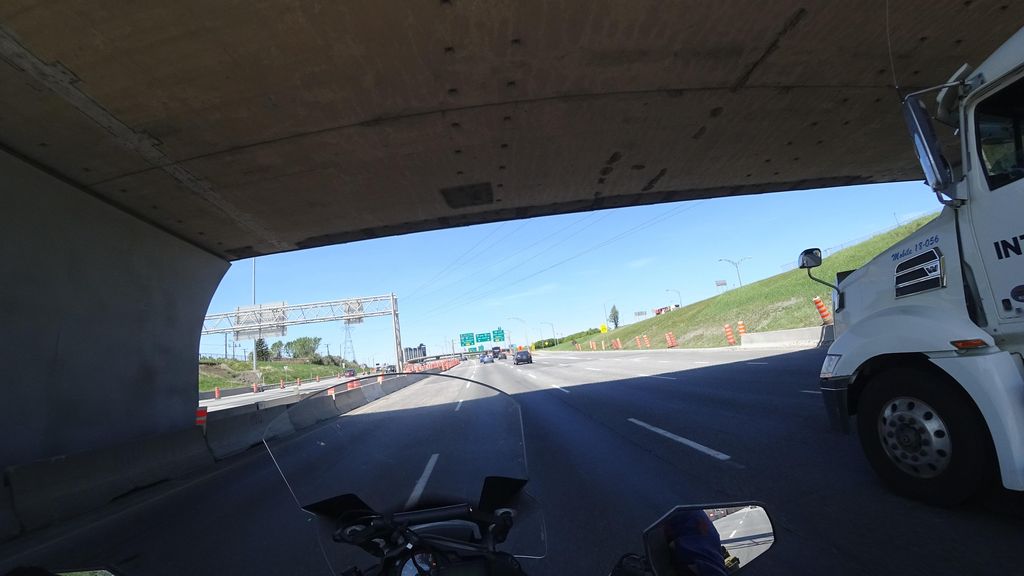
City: quebec_city